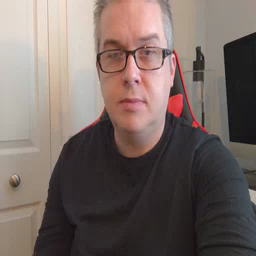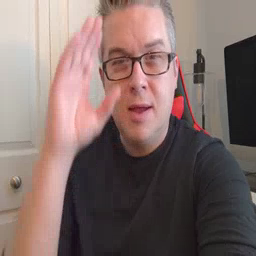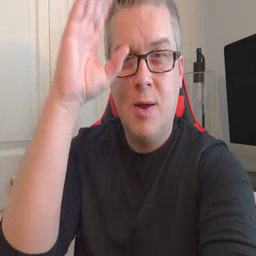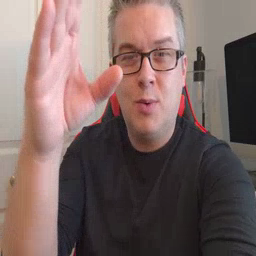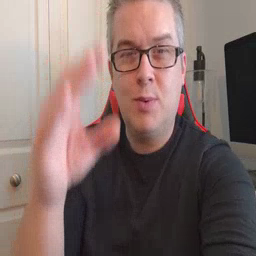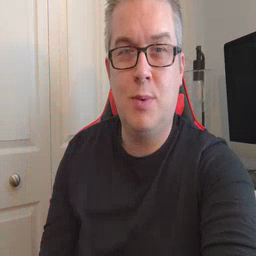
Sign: hello